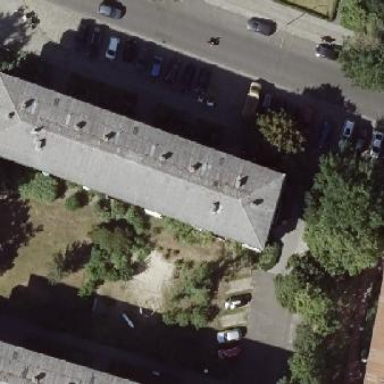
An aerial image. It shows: Apartment building with hipped roof.